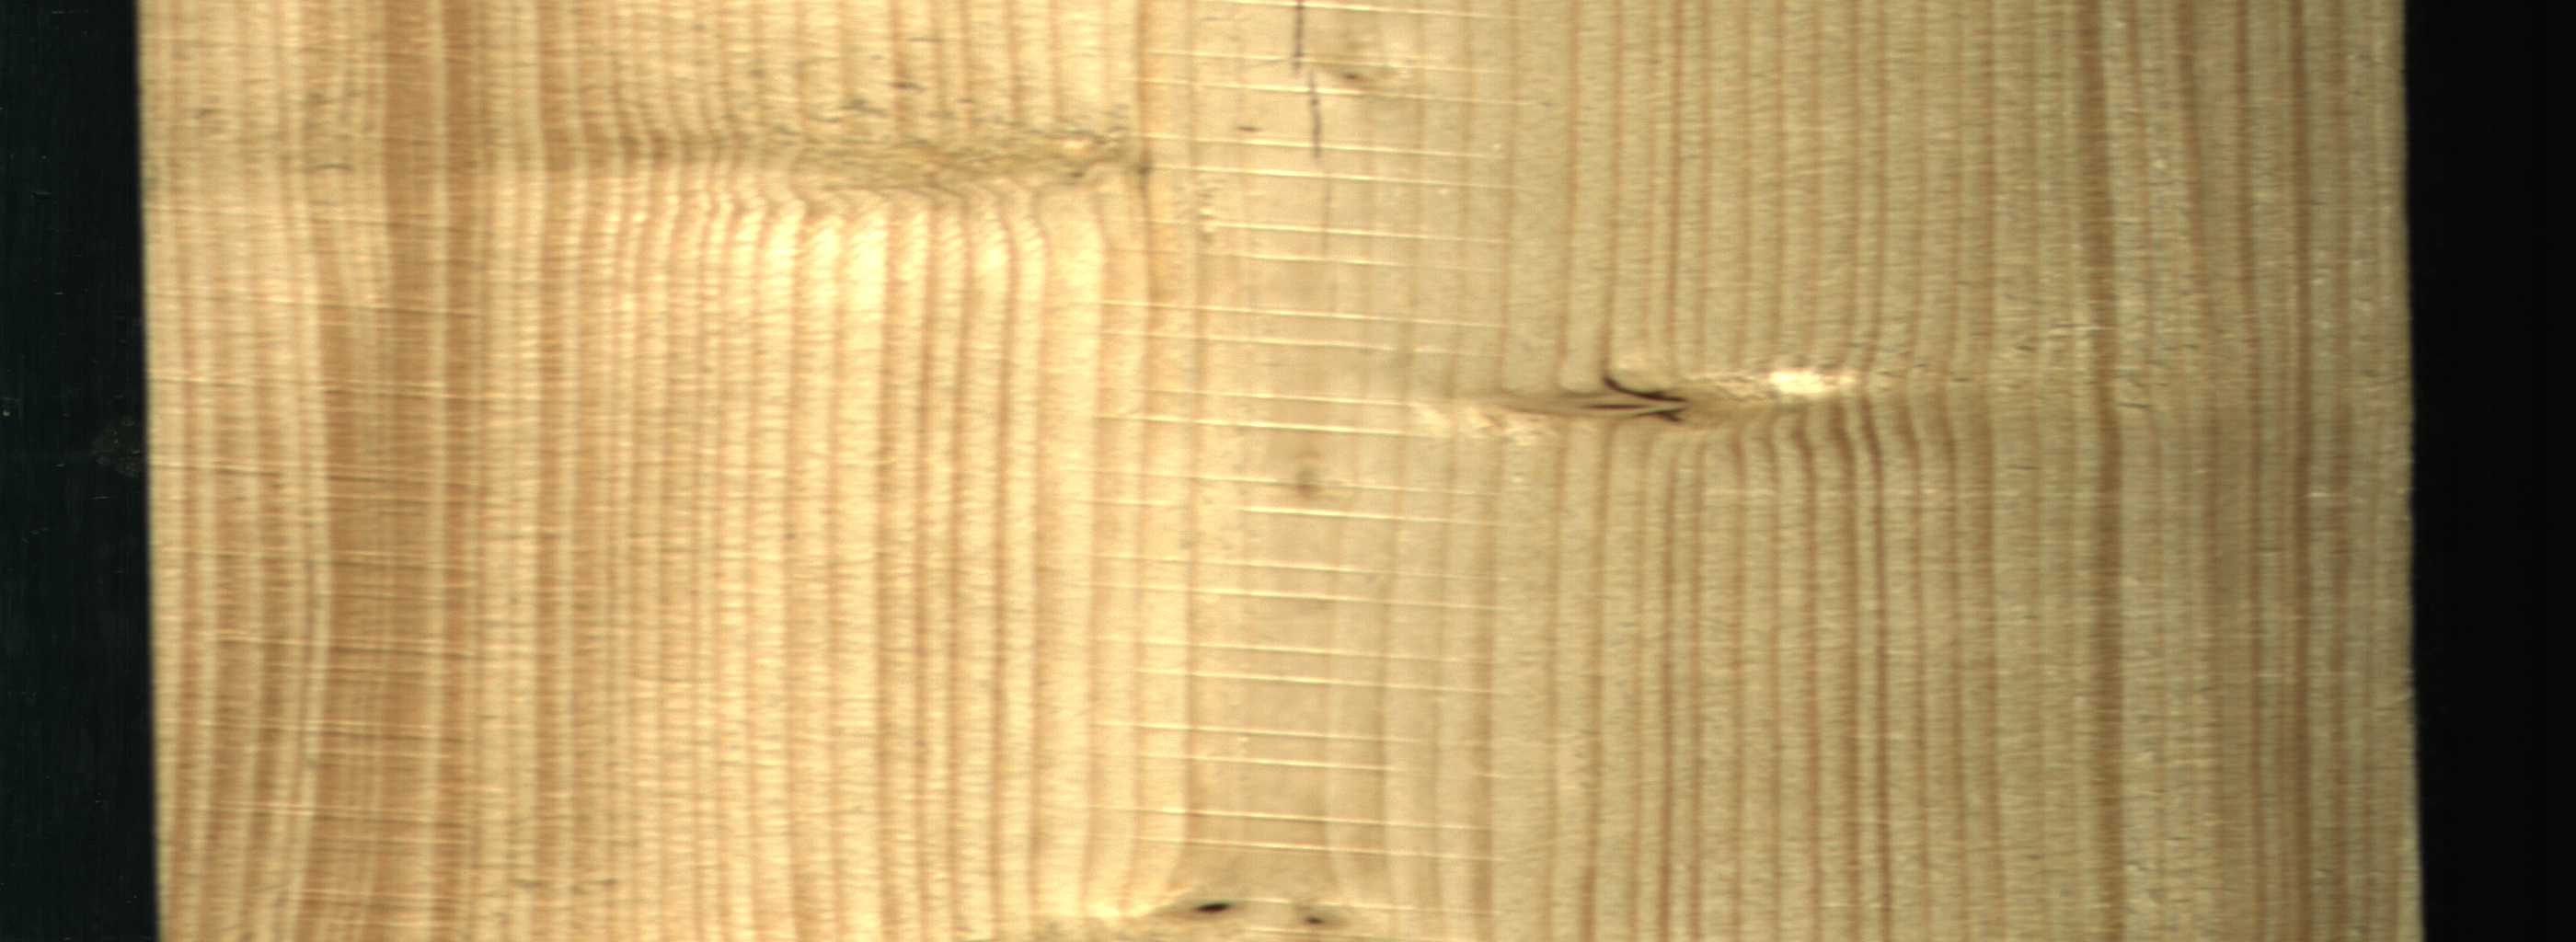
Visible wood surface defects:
Dead_Knot